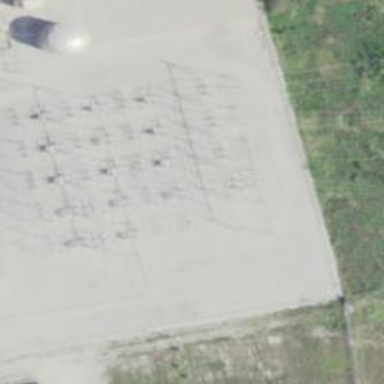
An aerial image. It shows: Switch used for power control.